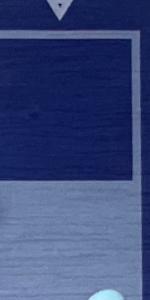
Label: Empty